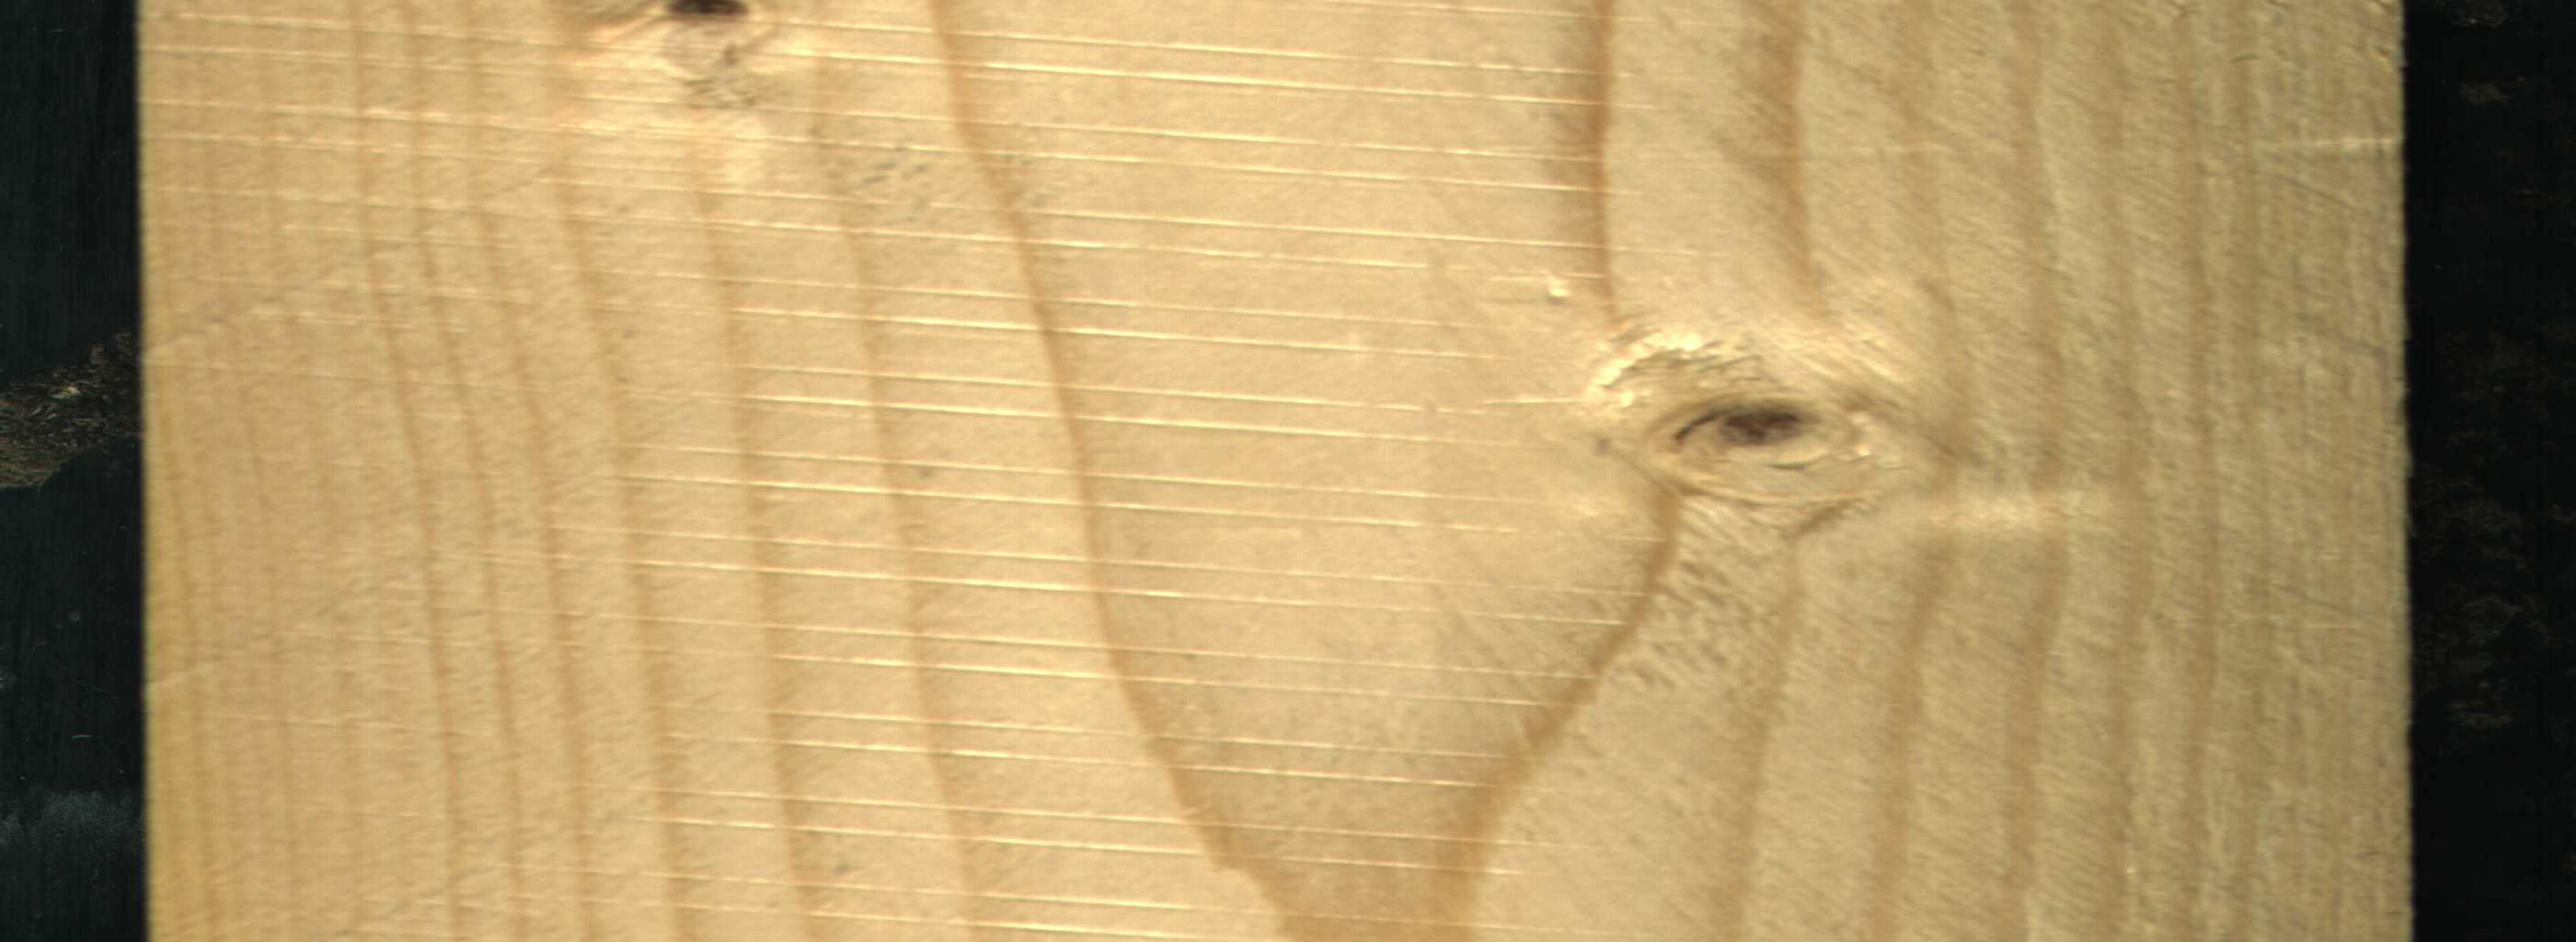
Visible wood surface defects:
Live_Knot
Live_Knot